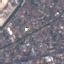
Land use / land cover: Residential